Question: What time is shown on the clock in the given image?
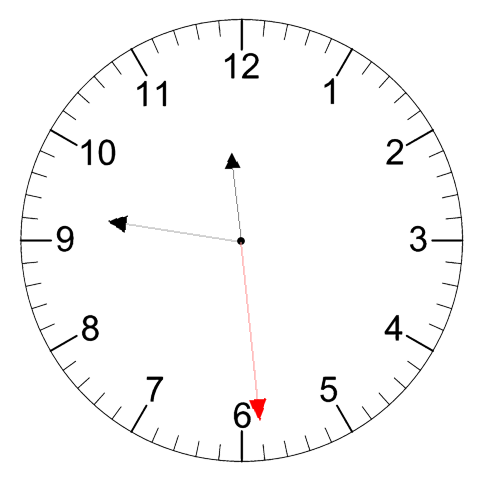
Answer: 11:46:29